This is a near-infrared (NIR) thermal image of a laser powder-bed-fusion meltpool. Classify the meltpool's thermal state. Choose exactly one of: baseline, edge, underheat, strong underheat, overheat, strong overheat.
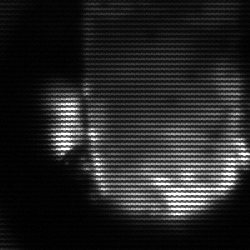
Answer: baseline